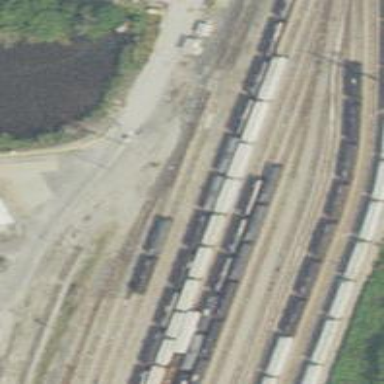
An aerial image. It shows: Rail spur service.